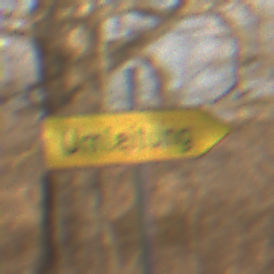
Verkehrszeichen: UmleitungswegweiserRechtsweisend
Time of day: SunriseSunset
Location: Outdoor (Nature)
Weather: PartlyCloudy
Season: NotSpecified
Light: Natural